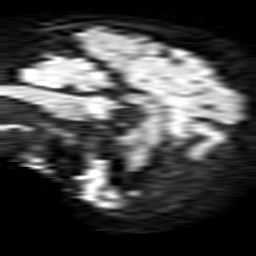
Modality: TRACE
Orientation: sagittal
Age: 80
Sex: female
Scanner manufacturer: philips
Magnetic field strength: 1.5 T
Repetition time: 3.396 s
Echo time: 0.09411 s